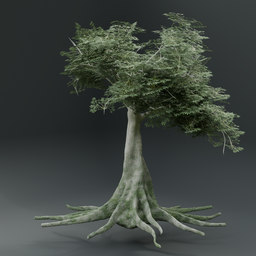
Label: nature